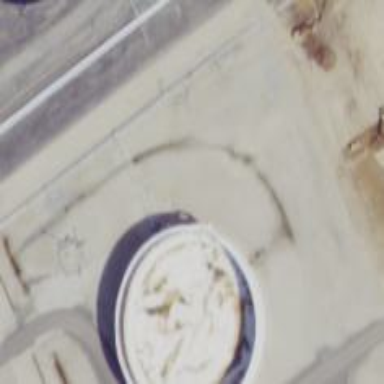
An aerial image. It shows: Storage tank which is man-made.